Question: I have a one-to-many relationship in my core data model. There can be many foods attached to one meal. I having a little difficulty with the code and have a few questions.
(1) If I just want to create a bunch of foods and do not want to attach them to a meal. Will this model accomplish that? For instance, I want to create Apple, Peach and Pear foods, but I do not want them assigned to a meal. Must I assign a Meal to each Food?
'''
Food *food = [NSEntityDescription insertNewObjectForEntityForName:@"Food" inManagedObjectContext:self.context];
food.name = @"Apple";
food.type = @"Fruit";
OR
Meal *meal = [NSEntityDescription insertNewObjectForEntityForName:@"Meal" inManagedObjectContext:self.context];
// Create Food (same way as above)
[meal addFoodsObject: food];
'''
(2) If I have separate classes each with their own Fetch Controller, does each class need their own context or can I share one from the App Delegate. For example, One class displays all the meals, and another displays all the foods.

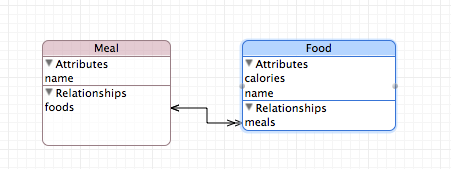
Answer: (1) So long as your relationship is marked optional (the default) in the model builder, you 'Food' objects do not need a 'Meal'.
(2) You can use the main 'NSManagedObjectContext' from the application delegate, so long as you're not doing anything that would violate its main thread confinement. (Which it doesn't sound like you are doing...)